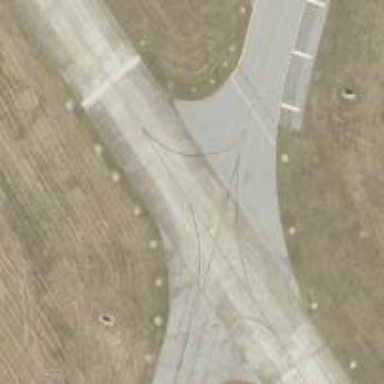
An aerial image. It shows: View of taxiway at the airport.